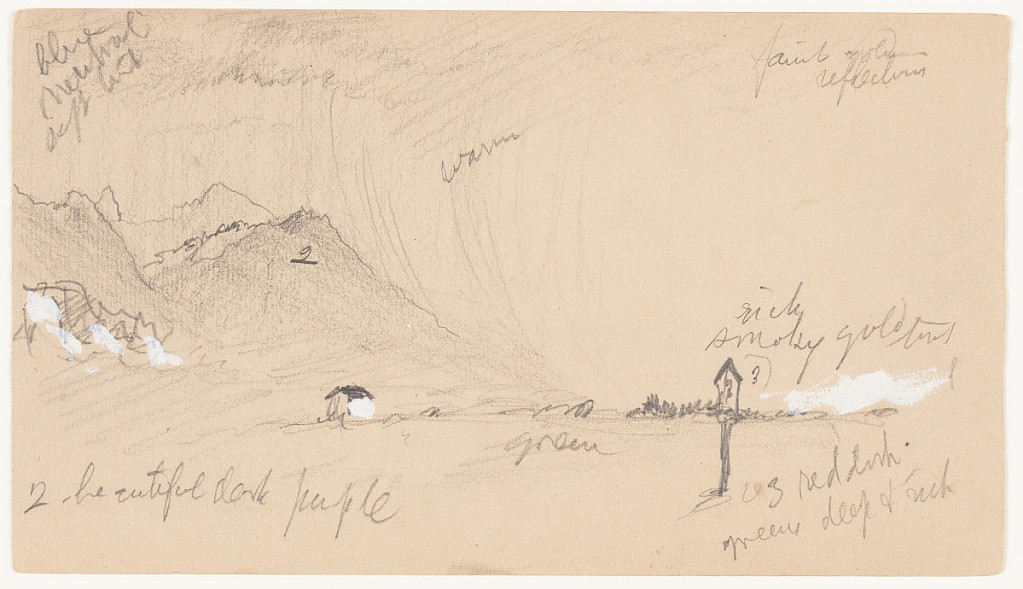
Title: Thunderstorm over the Alps
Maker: Frederic Edwin Church, American, 1826–1900
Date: August 1868
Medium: Graphite and white gouache on tan wove paper; verso: graphite
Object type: Drawing
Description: Landscape sketch showing a view of heavy rain falling over the craggy, pyramidal peaks of an alpine mountain range, at left, which flatten out to a wooded valley floor at center and right. Rain articulated as striations in the sky. In the foreground at right, a small wayside shrine is visible.

Verso: Atmospheric sketches showing views of a cloud-filled sky above a flat, wooded landscape, at left, and at right, the dazzlig orb of the sun suspended in a clear sky. At lower right, a vignette of a mountainside illuminted by the sun is loosely rendered.